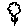
Label: flower